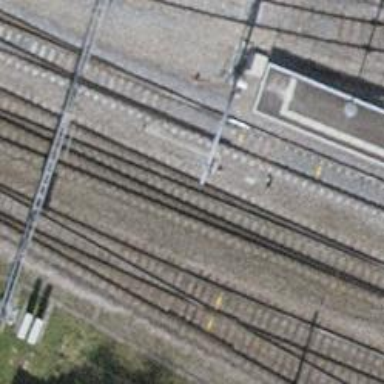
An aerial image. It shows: Railway signal.